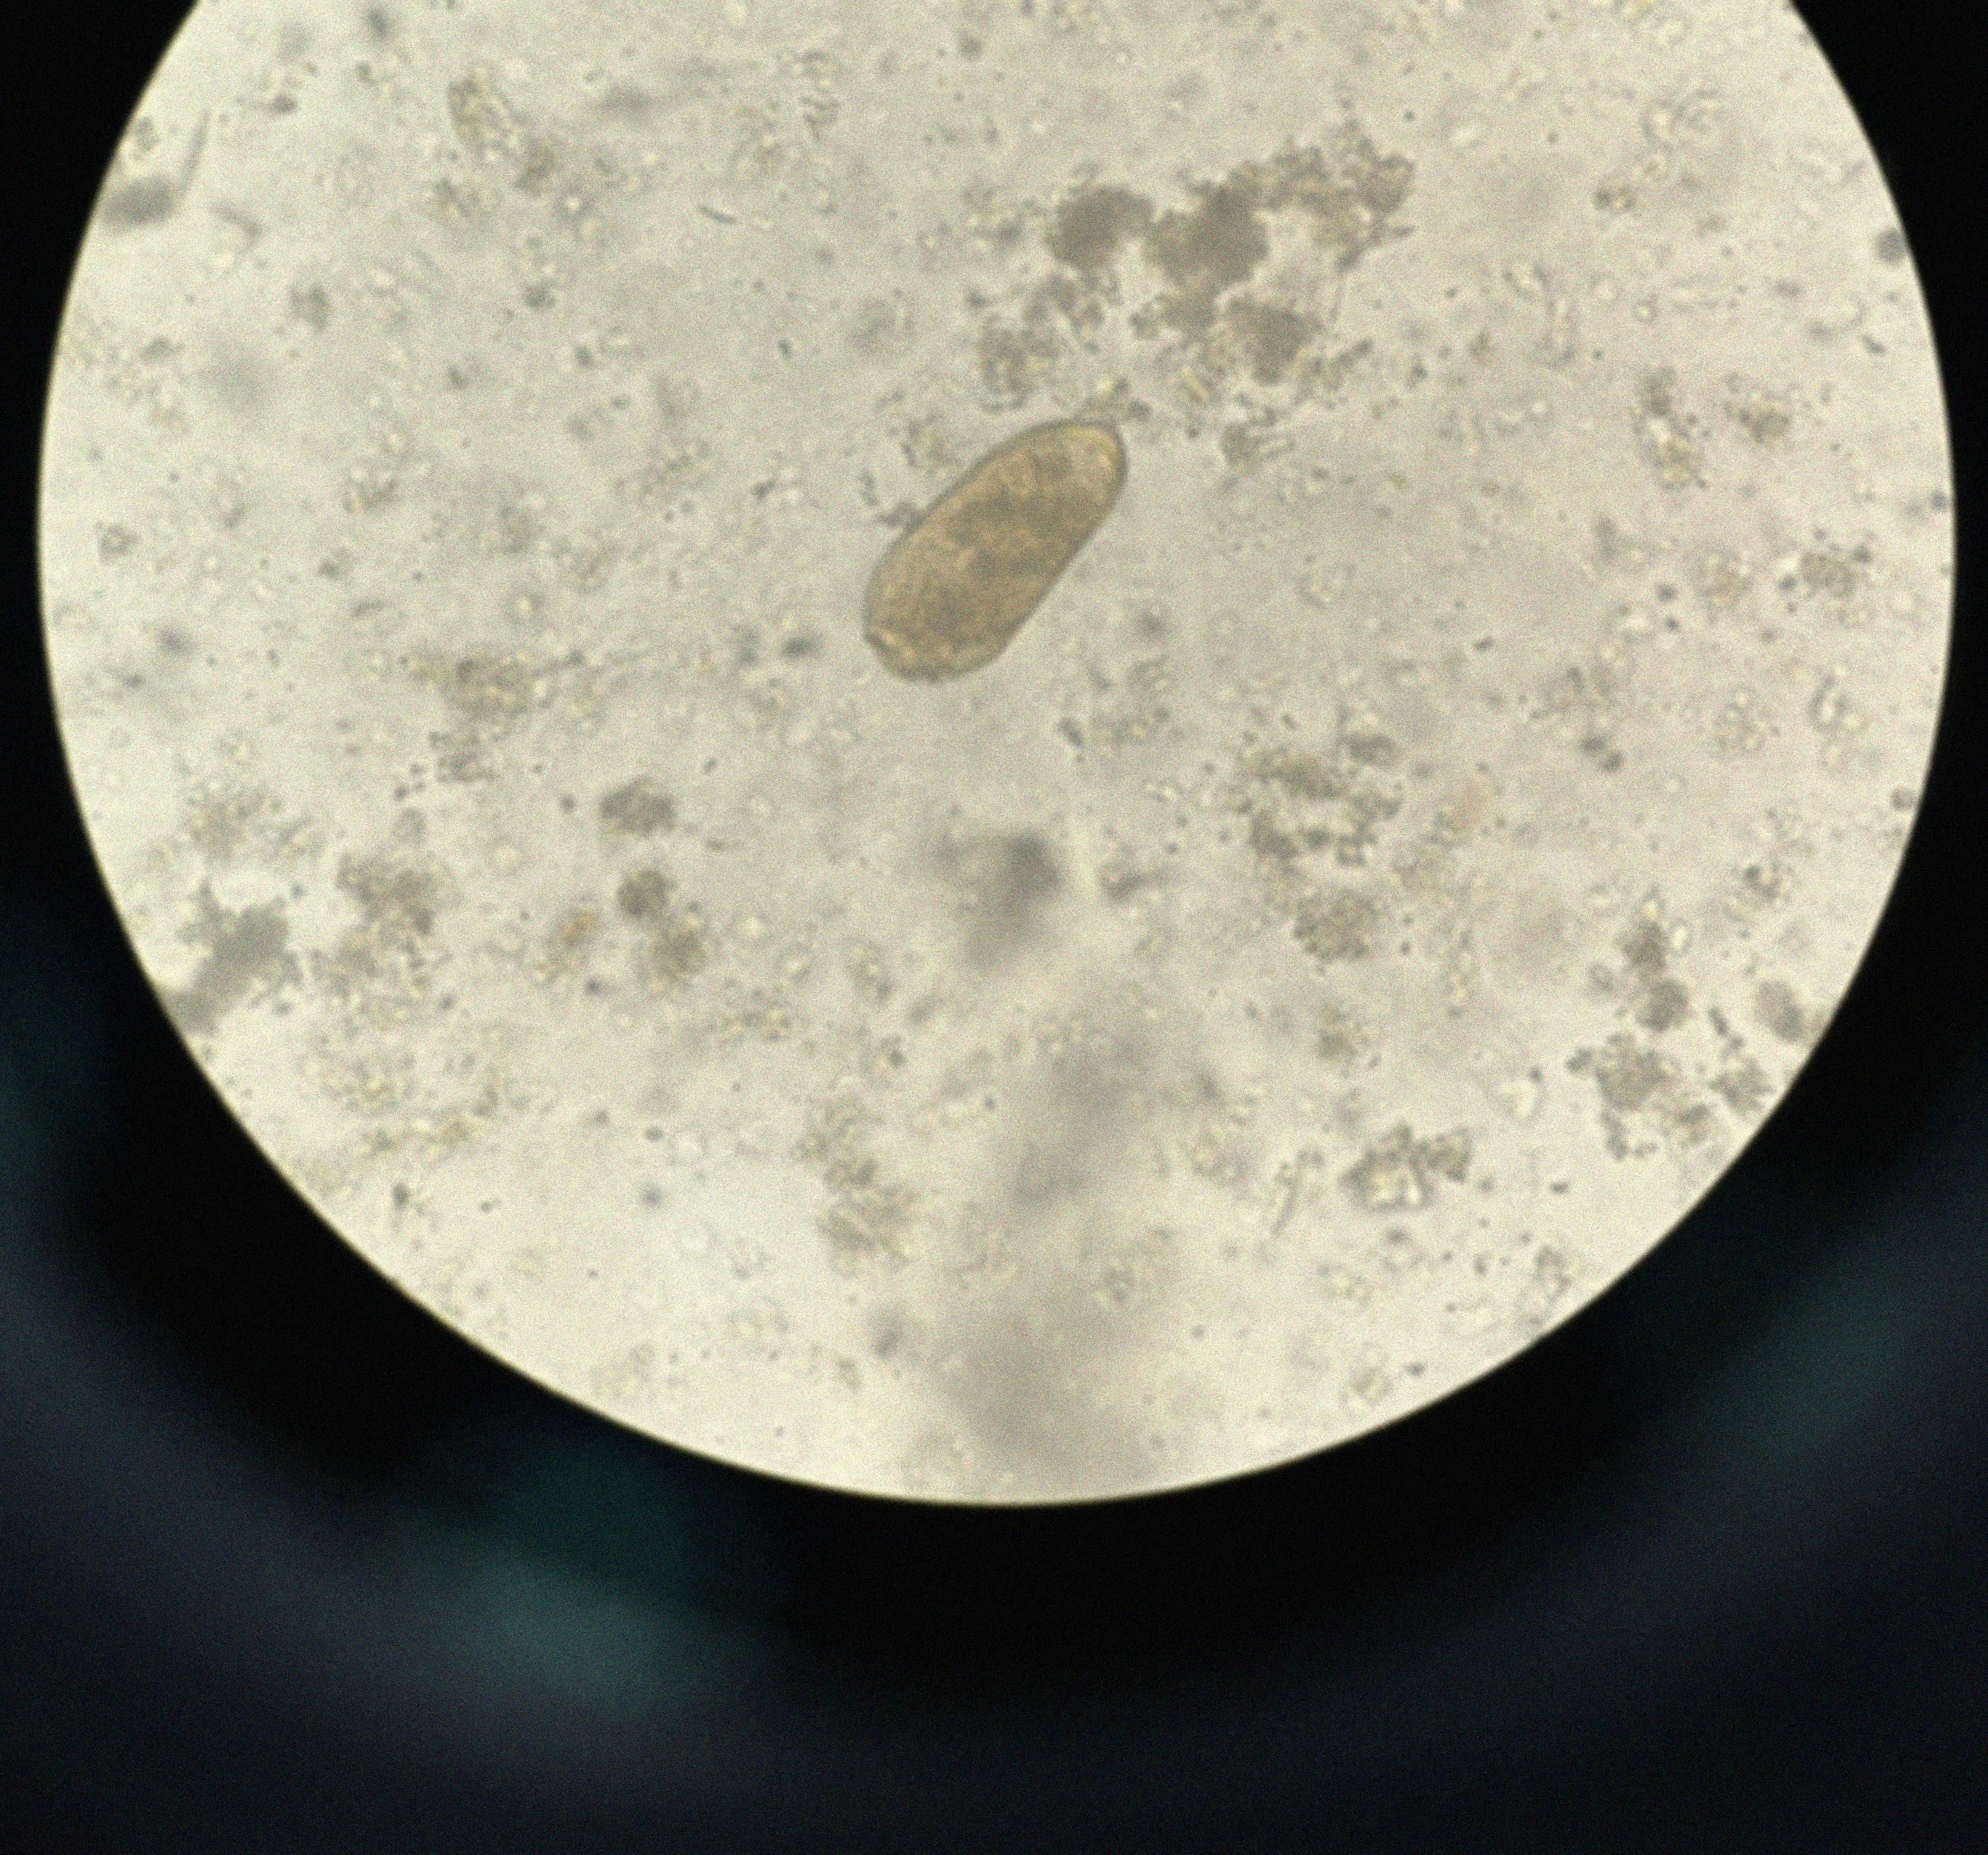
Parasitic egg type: Paragonimus spp